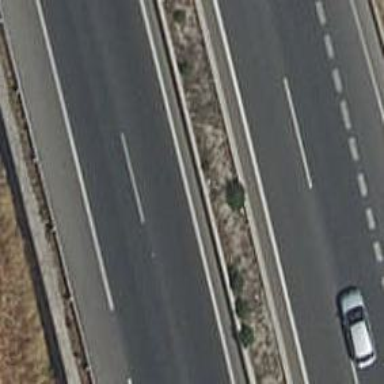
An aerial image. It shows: View of motorway.